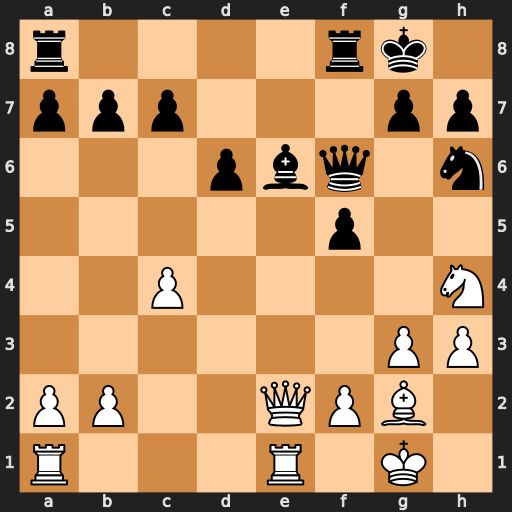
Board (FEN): r4rk1/ppp3pp/3pbq1n/5p2/2P4N/6PP/PP2QPB1/R3R1K1
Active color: w
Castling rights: -
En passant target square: -
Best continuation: Qxe6+ Qxe6 Rxe6